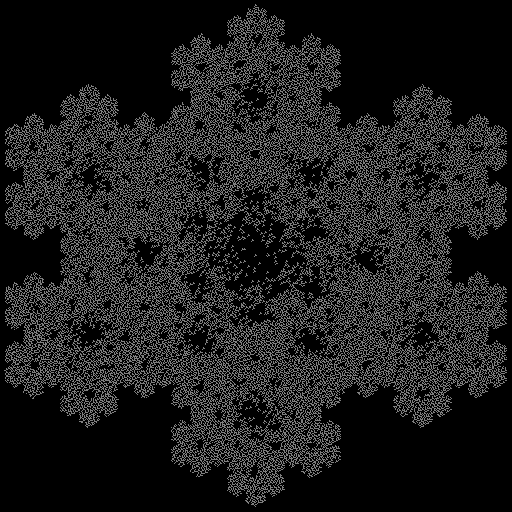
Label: koch_snowflake